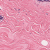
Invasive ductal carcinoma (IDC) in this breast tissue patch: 0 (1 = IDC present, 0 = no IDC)